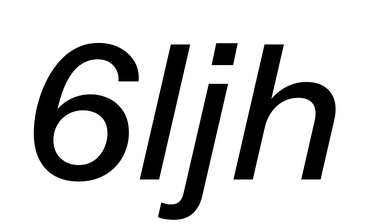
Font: InstrumentSans-Italic_Medium_Italic